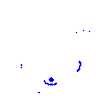
Particle: electron